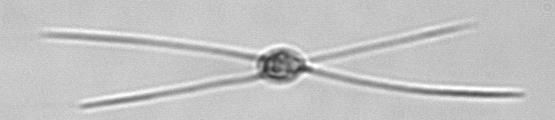
Label: Chaetoceros_danicus